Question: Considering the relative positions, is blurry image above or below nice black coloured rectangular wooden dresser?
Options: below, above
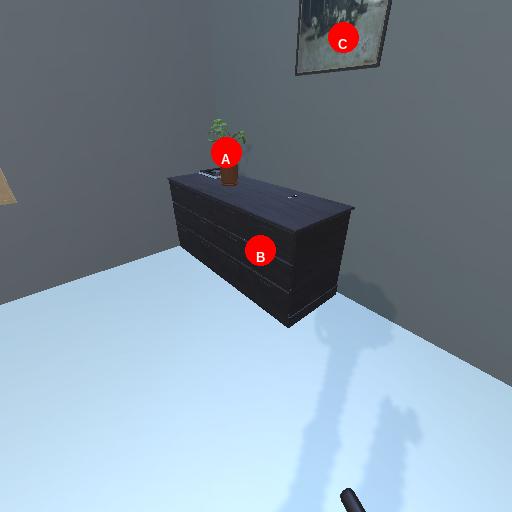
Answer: below